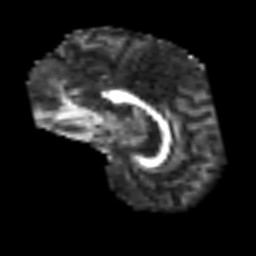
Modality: FA
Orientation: sagittal
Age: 59
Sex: male
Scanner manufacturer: siemens
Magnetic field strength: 3 T
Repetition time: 3.2 s
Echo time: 0.081 s